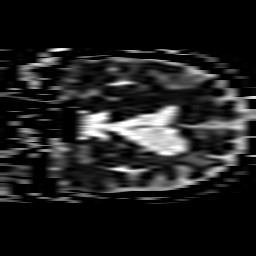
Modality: ADC
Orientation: coronal
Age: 66
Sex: male
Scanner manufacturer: philips
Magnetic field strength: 1.5 T
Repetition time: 4.78 s
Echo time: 0.07764 s